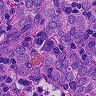
Metastatic tissue present: yes